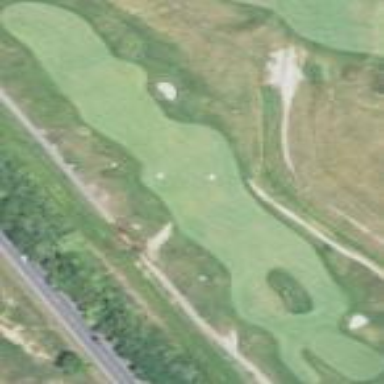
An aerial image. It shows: Golf fairway in the image.